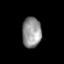
Tissue: prostate
Cell type: Fibroblasts
Senescence score: 0.723
Nuclear area (px): 573
Mean DAPI intensity: 146.848